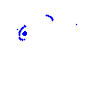
Particle: electron